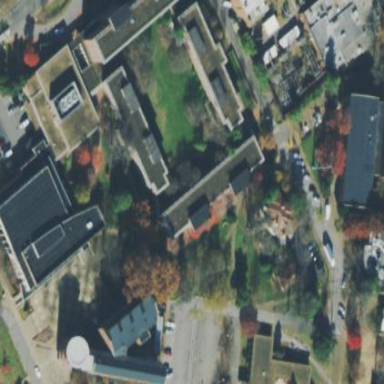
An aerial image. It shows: Residential building located in university campus.